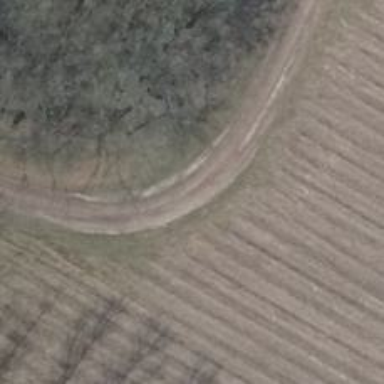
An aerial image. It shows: Sandy track with grade4 tracktype.